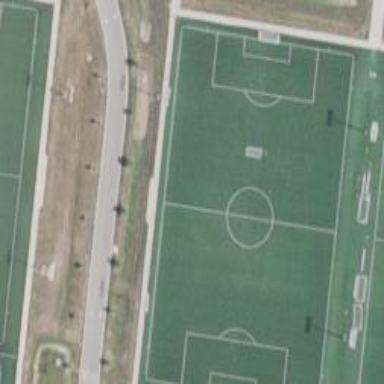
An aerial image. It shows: Soccer pitch for leisure land activities.